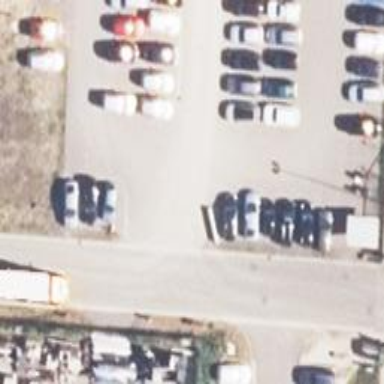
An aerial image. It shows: Parking aisle designated as service road.